Question: When using Eclipse file explorer to navigate my android directories, I saw 'mnt/sdcard' and 'mnt/sdcard2', see below image:
When calling'Environment.getExternalStorageDirectory()' it returns 'mnt/sdcard', so I think the 'mnt/sdcad' is the 'external storage' , and 'mnt/sdcard2' is my actual SD card, is that true? And how can I use code to access files under 'mnt/sdcard2' ?

P.S.
It seems that I can access the external sd card directly:
'''
File extStorageDir = Environment.getExternalStorageDirectory();
String parent = extStorageDir.getParent();
File extSdCardDir = new File(parent+"/sdcard2");
File file = new File(extSdCardDir, "DemoFile.jpg");
'''
But I wonder the extra sd card will change name in other cases.
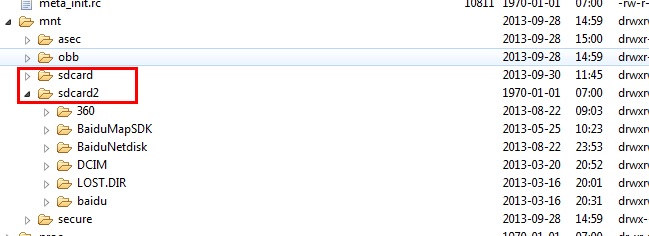
Answer: You are correct, 'getExternalStorage' will return your built-in external storage. Unfortunately, as of Jelly Bean applications are no longer able to utilize the SD card if the device also has built-in storage as well as an SD card. You can try working around it through shell commands or hardcoding paths, but without root there is no reliable way to access it anymore.
This was just recently added the Android CTS, which all OEMs must comply with in order to use the Play store.
<URL>
<URL>
> Device implementations that include multiple external storage paths
MUST NOT allow Android applications to write to the secondary external
storage.
<URL>
> It's possible that a device using a partition of the internal storage
for the external storage may also offer an SD card slot. In this case,
the SD card is not part of the external storage and your app cannot
access it (the extra storage is intended only for user-provided media
that the system scans).
<URL>
> Whenever your app saves user preferences, creates a database, or
writes a file to the user's internal or external storage space, that
data is accessible only while running as that user.To be certain that your app behaves properly in a multi-user
environment, do not refer to your internal app directory or external
storage location using hard-coded paths and instead always use the
appropriate APIs:'''
For access to internal storage, use getFilesDir(), getCacheDir(), or openFileOutput().
For access to external storage, use getExternalFilesDir() or getExternalStoragePublicDirectory().
'''
No matter which of these APIs you use to save data for a given user,
the data will not be accessible while running as a different user.
From your app's point of view, each user is running on a completely
separate device.